Question: I need button with text in the middle and icon left of text.
my button :
'''
<Button
android:layout_width="fill_parent"
android:layout_height="fill_parent"
android:onClick=""
android:text="@string/search_button"
android:textColor="@drawable/button_text"
android:layout_weight="1"
android:background="@drawable/button"
android:drawableLeft="@drawable/new_star_nonactive" />
'''
I need button with width fill_parent (all screen width)
but I have this :

How can I set image position center, near the text?
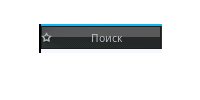
Answer: Then only way to do that, is to use padding. In your case you want the image to move to the right, so use 'android:paddingLeft="50dp"' or the amount of dips you want to move.
EDIT:
also add 'android:gravity="left | center"' in order to get the text right with the image.